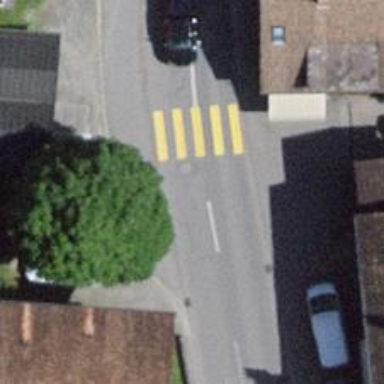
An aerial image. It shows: Tertiary road with asphalt surface.